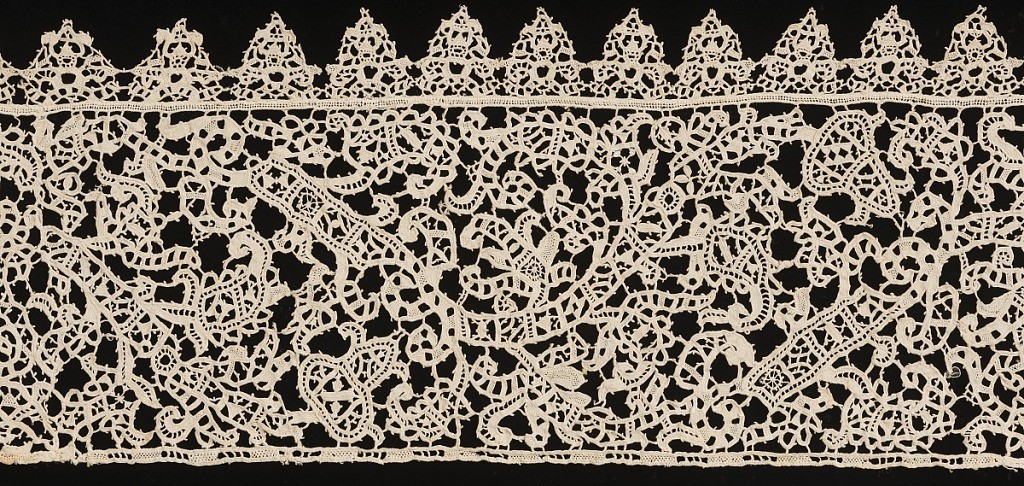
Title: Border
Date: early 17th century
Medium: linen Technique: needle lace (punto in aria)
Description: Border of serpentine bands of floral and foliated forms irregularly placed.